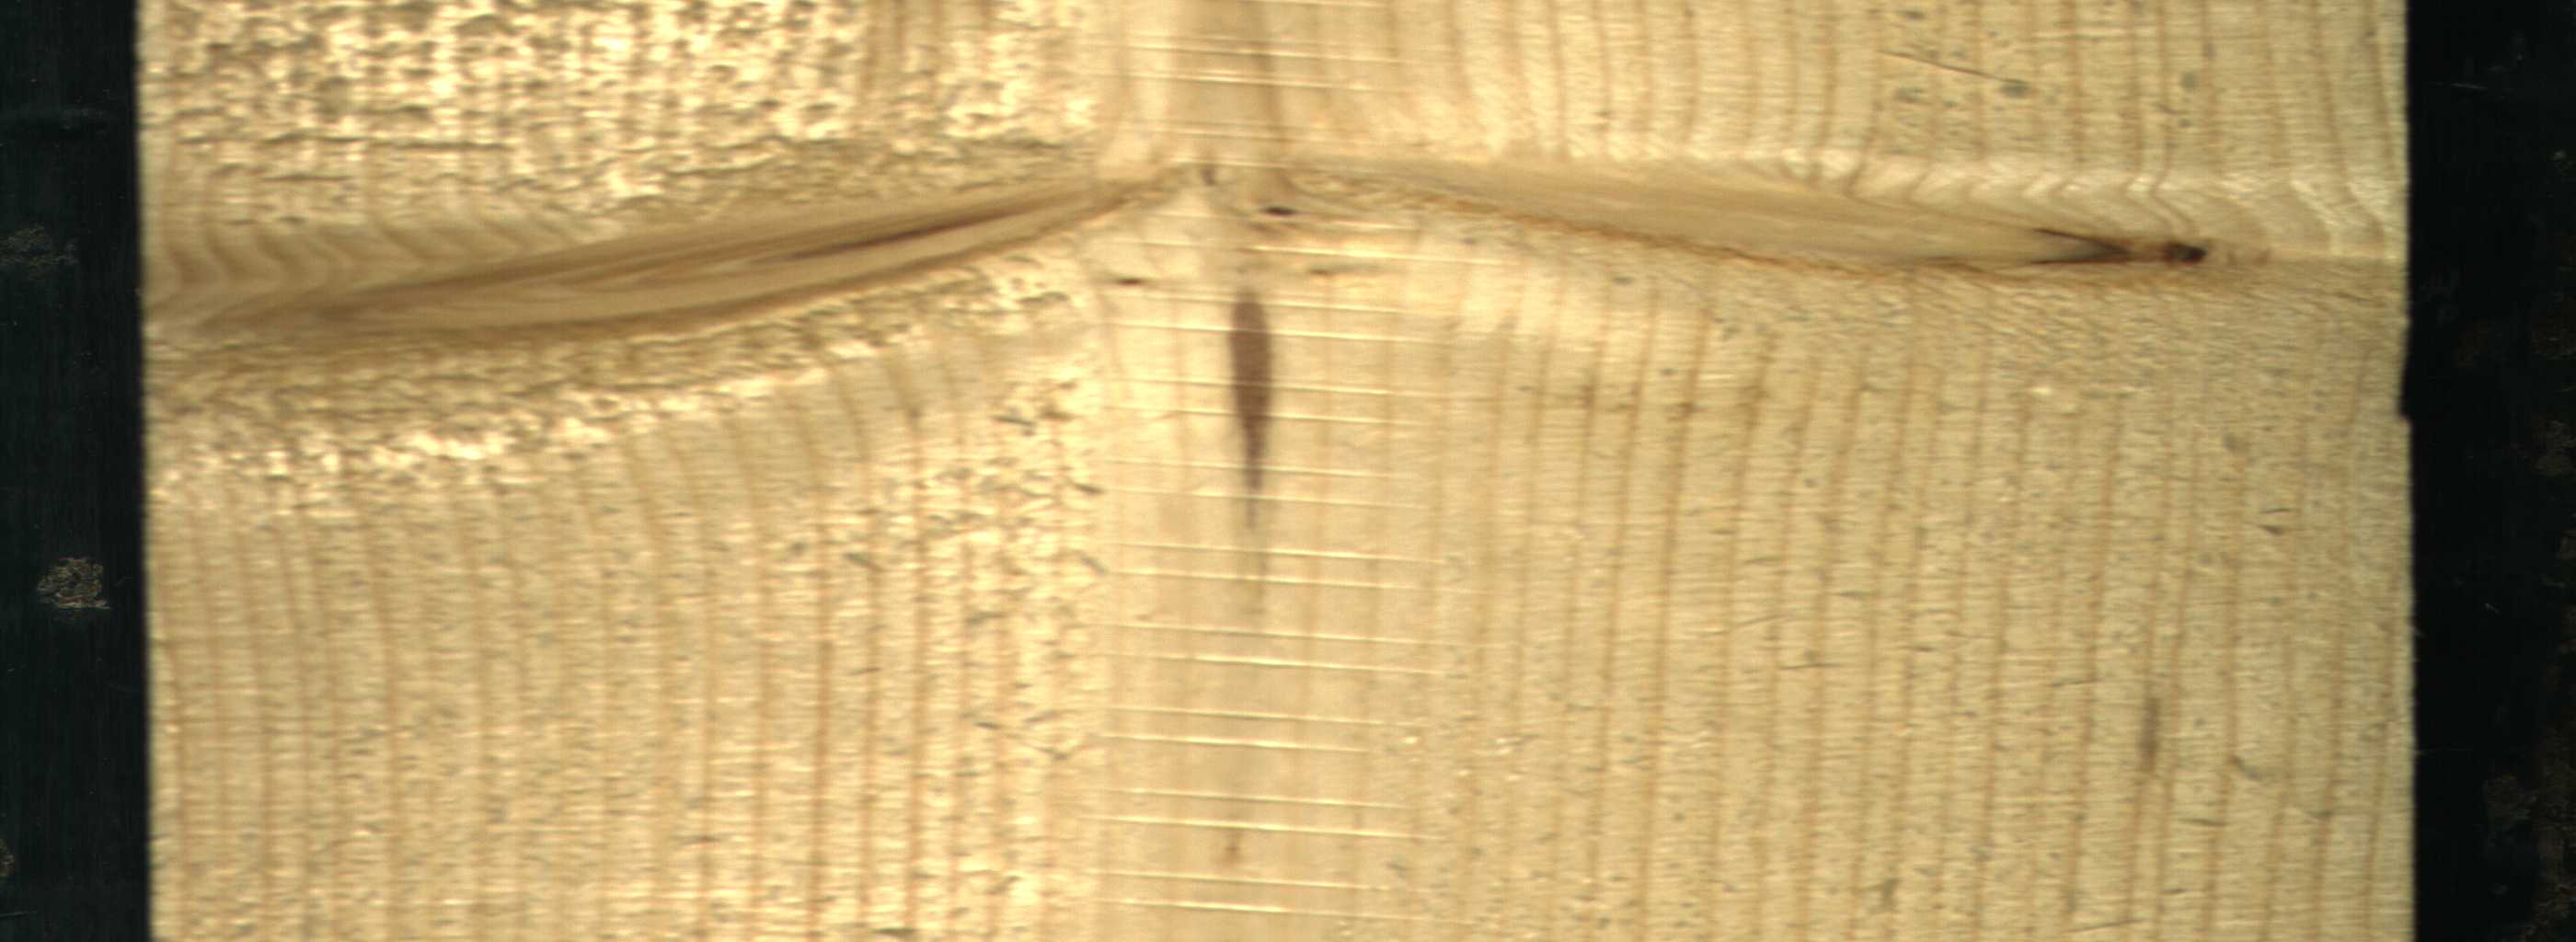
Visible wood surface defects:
Marrow
Live_Knot
Live_Knot